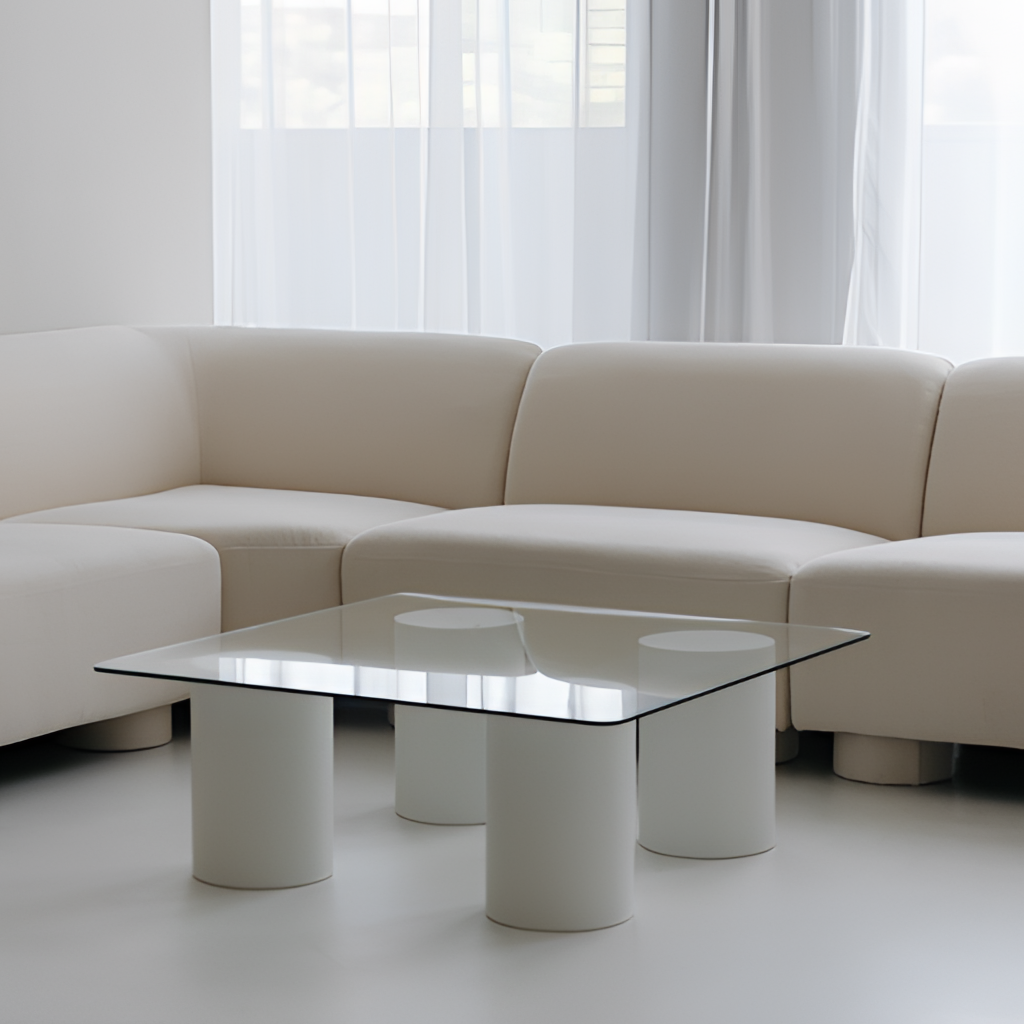
living room, fabric sectional sofa, gray wood flooring, with smooth pattern, minimalist, fabric wallpaper, with solid pattern